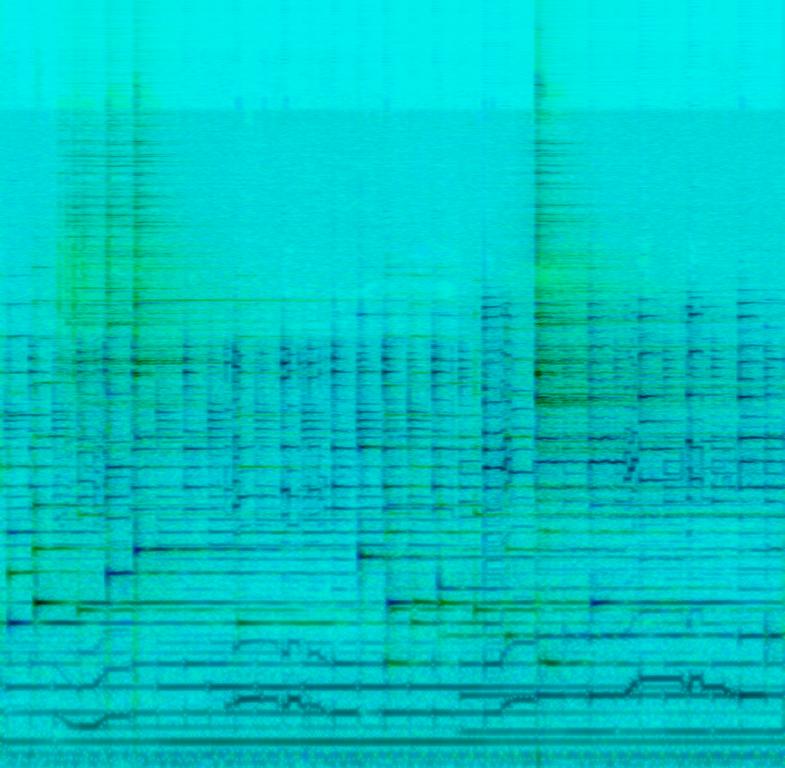
The song is an instrumental. The song is medium tempo with a groovy bass line, guitar playing accompaniment along with piano and a steady drumming rhythm with cymbal hits. The song is meditative and nostalgic. The song is a new age rock inspired tune.